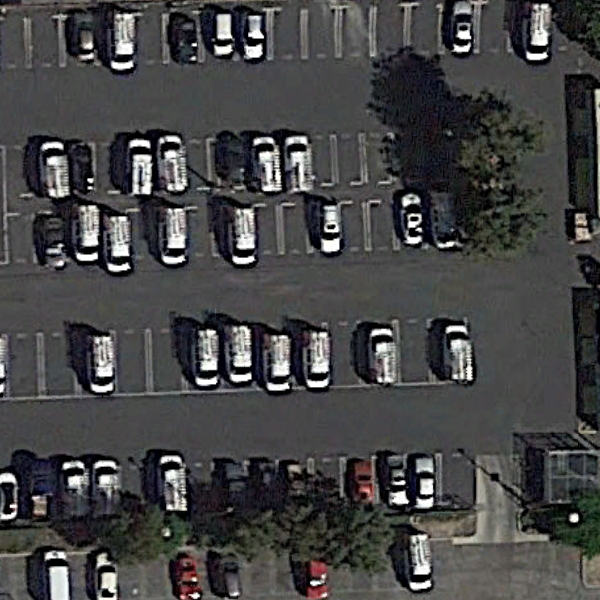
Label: Parking